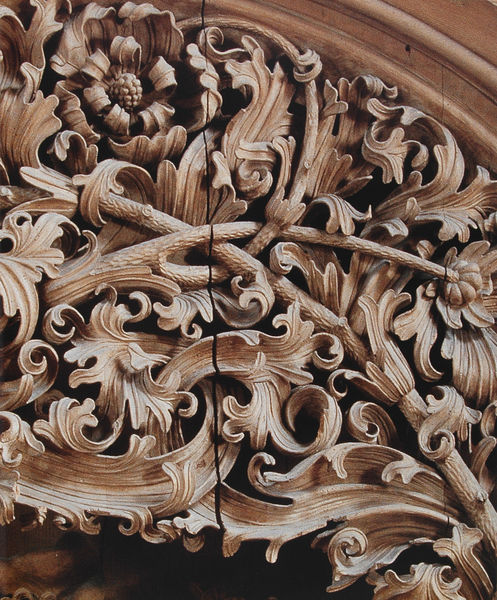
Titel: Hochaltar, Mittelschrein (Detail)
Künstler: Meister H. L.
Standort: Breisach
Institution: Münster St. Stephanus
Schlagwörter: blätter, äste, ausschnitt, blume, blumen, braun, geschwungen, grau, hell, holz, marmor, schwarz, blüte, blüten, muster, ornament, barock, stein, ast, blatt, pflanze, pflanzen, früchte, ranken, relief, holzschnitt, bogen, linien, figuren, dekoration, detail, dekor, floral, ornamente, verzierung, stuck, tor, foto, fotografie, photographie, buch, torbogen, zweig, beeren, deko, mosaik, ranke, schnitzerei, buchseite, girlanden, photo, portal, üppig, verschlungen, hörner, filigran, geweih, blätterwerk, zierrat, arabesken, geschnitzt, blätte, riss, arabeske, arkantus, patina, kunstvoll, wurzel jesse, zierat, rollwerk, stempfel, steinhauerei